Aerial crown-view tile of a tropical tree (Barro Colorado Island, Panama), acquired 20241216:
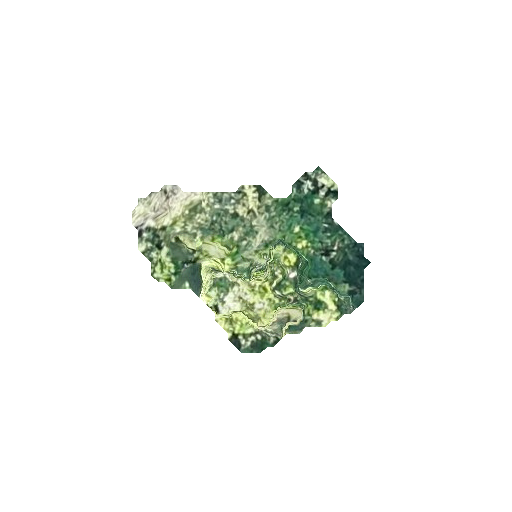
Species: Aiouea montana
GBIF accepted scientific name: Aiouea montana
Crown area: 39.664 m²